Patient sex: M
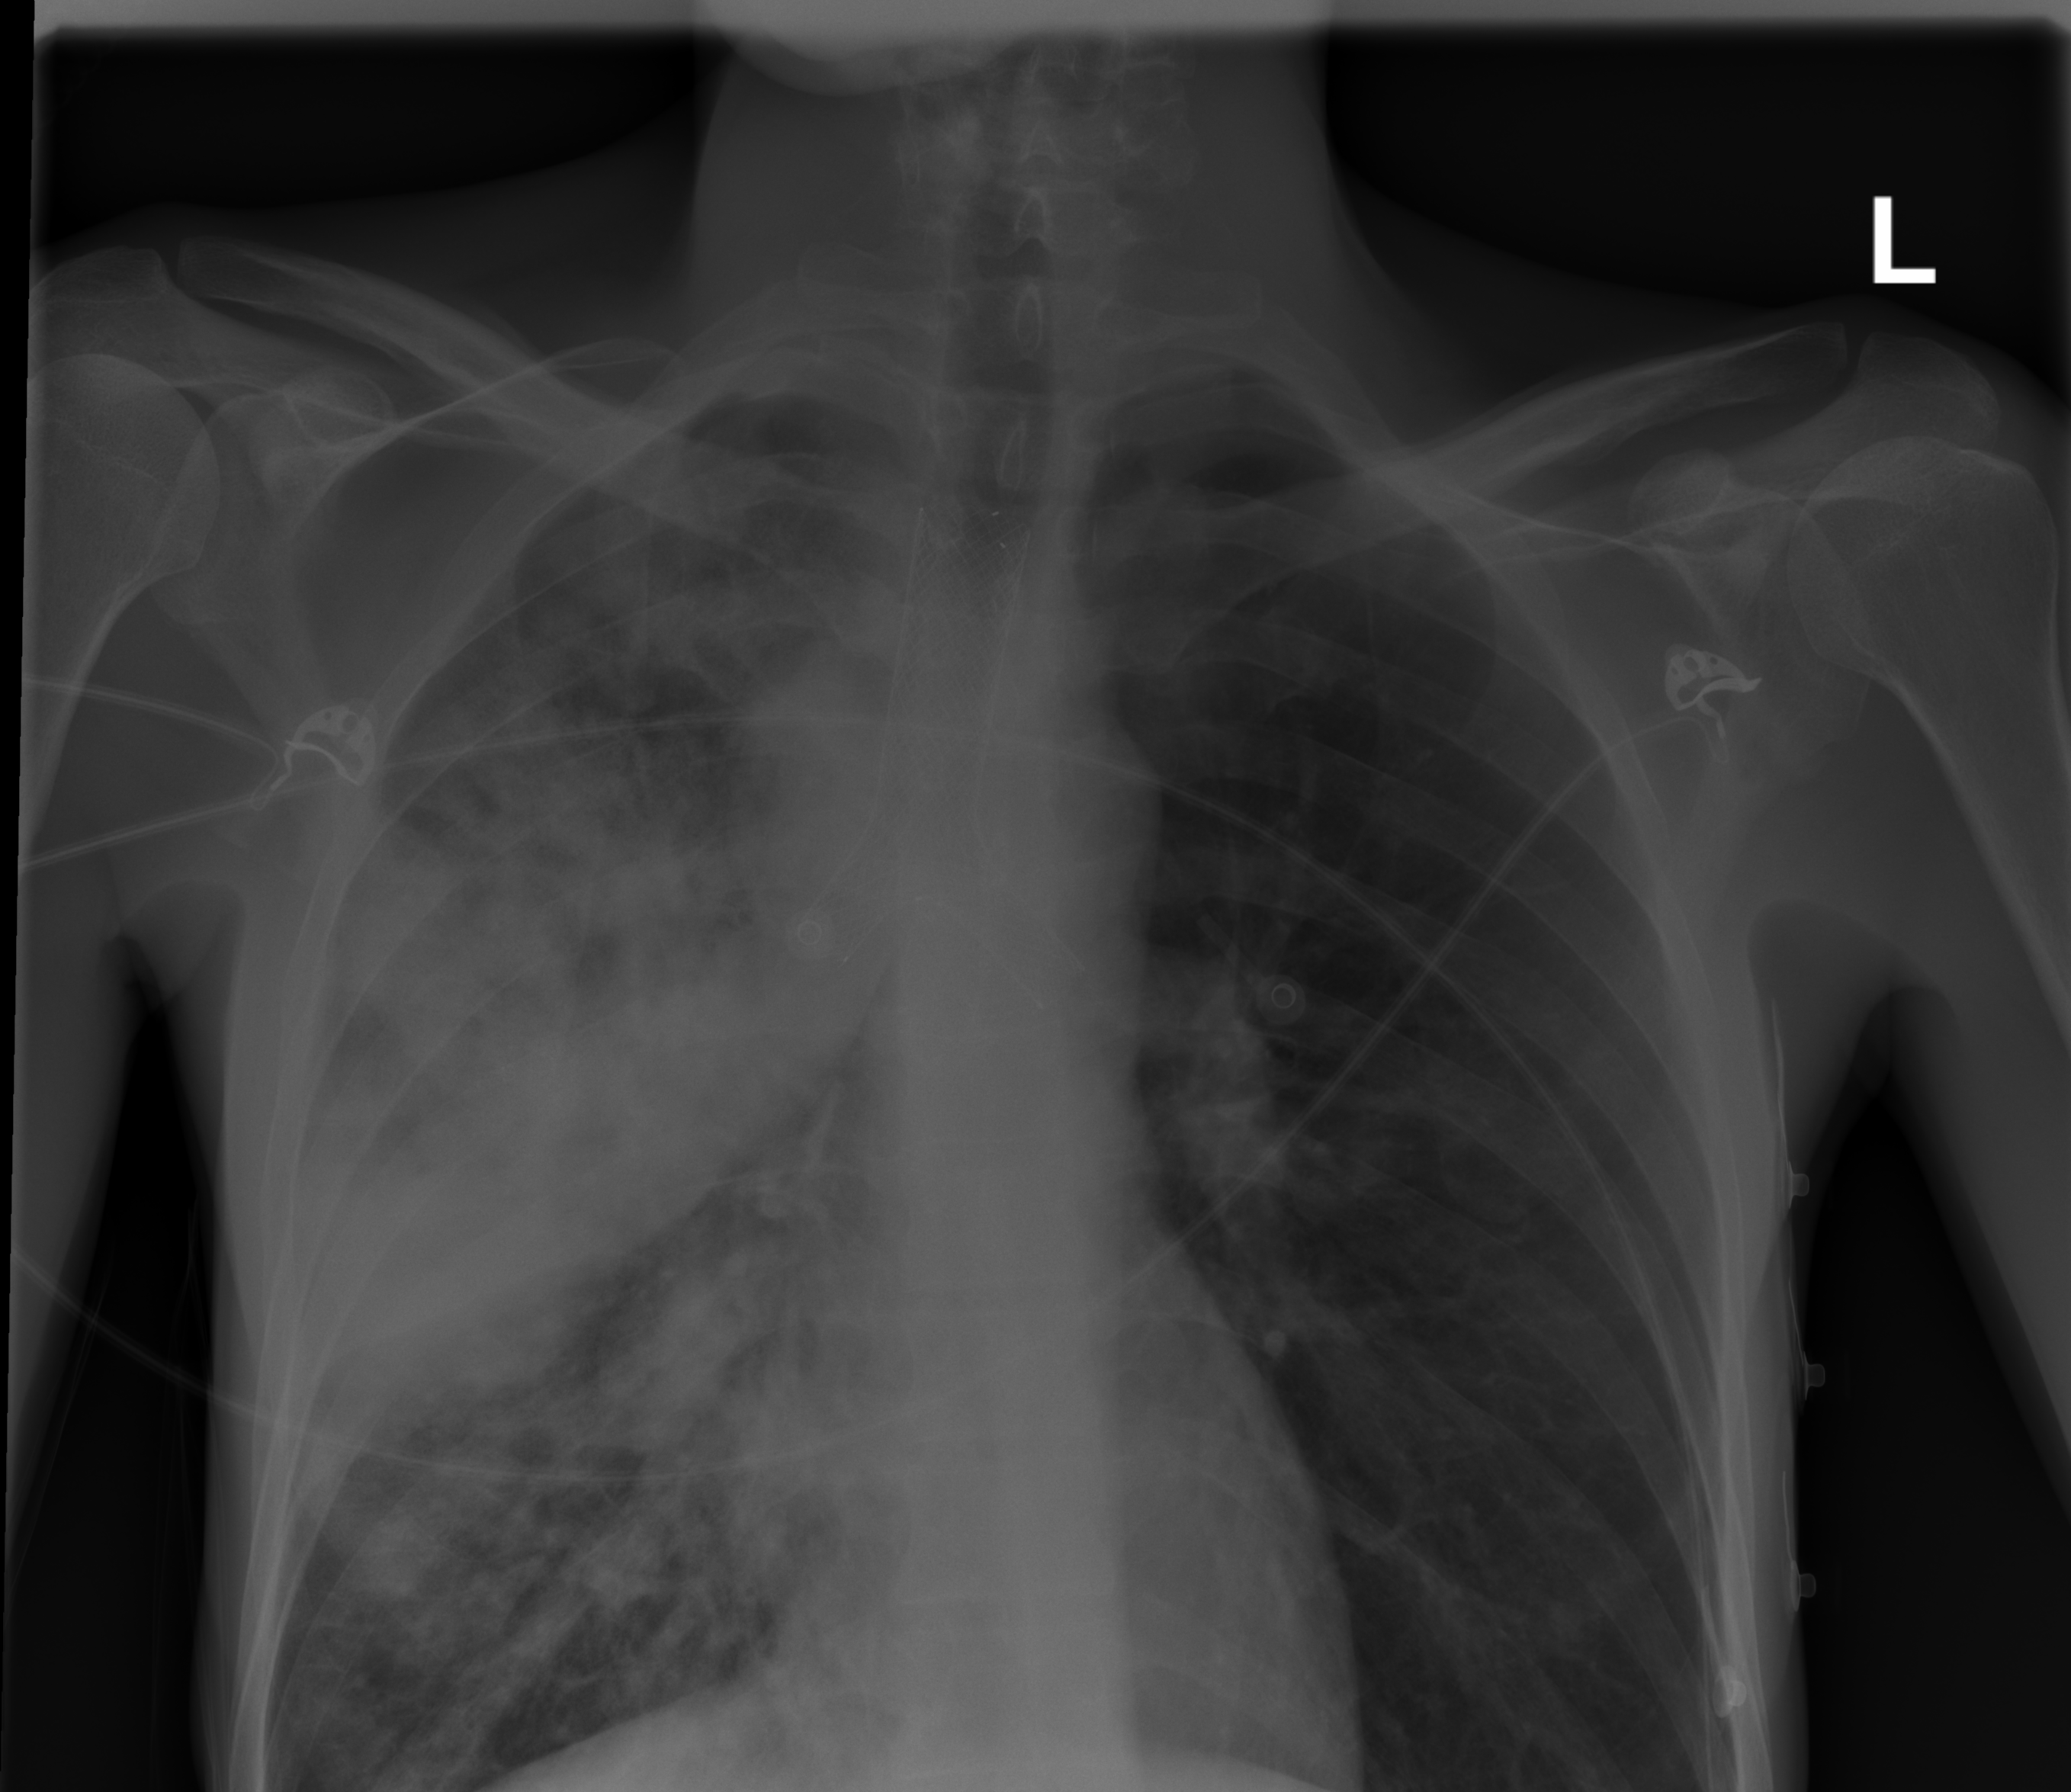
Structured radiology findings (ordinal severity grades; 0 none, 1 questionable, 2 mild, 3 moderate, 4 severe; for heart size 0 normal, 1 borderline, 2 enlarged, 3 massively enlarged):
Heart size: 0
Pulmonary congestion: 0
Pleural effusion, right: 2
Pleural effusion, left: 0
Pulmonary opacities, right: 3
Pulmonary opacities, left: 0
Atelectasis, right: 0
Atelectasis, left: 0